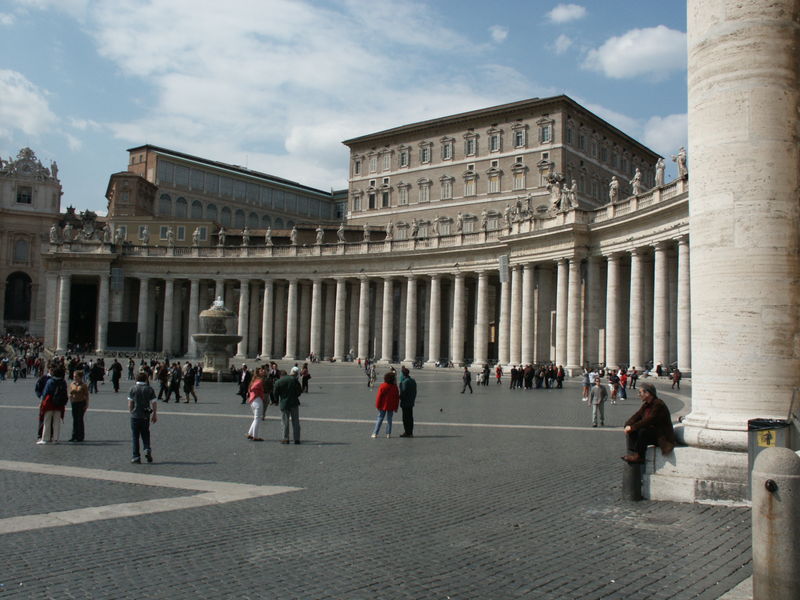
Titel: Petersplatz in Rom
Künstler: Giovanni Lorenzo Bernini
Standort: Rom, S. Pietro (EU - I - Latium)
Schlagwörter: blau, himmel, wasser, wolken, menschen, fenster, schwarz, säulen, weiss, dach, gebäude, rot, leute, sockel, stein, figur, brunnen, rund, fassade, italien, passanten, pflaster, platz, figuren, pfosten, foto, fotografie, bögen, eingang, palast, kapitelle, rom, vatikan, heilige, römisch, europa, kollonaden, petersdom, rundgang, petersplatz, touristen, mülleimer, bernini, en